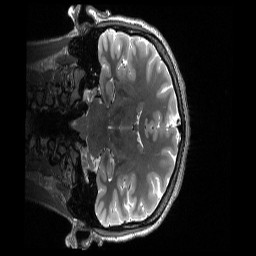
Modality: T2w
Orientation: coronal
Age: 25
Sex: female
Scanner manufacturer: siemens
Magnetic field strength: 3 T
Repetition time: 3.2 s
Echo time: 0.563 s